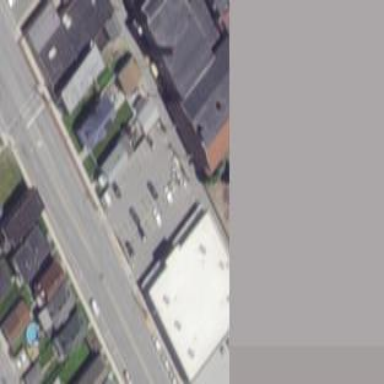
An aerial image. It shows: Retail building.